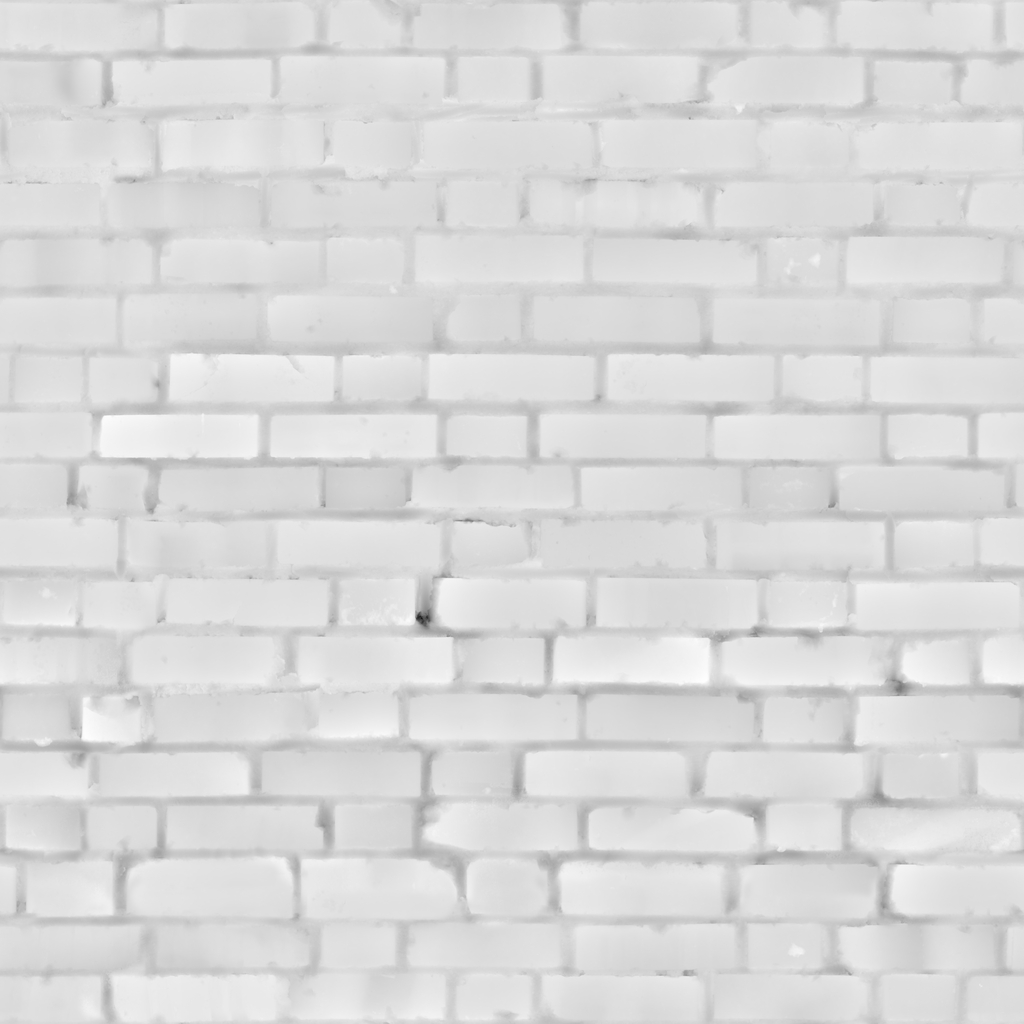
Texture map type: Displacement